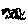
Label: zigzag